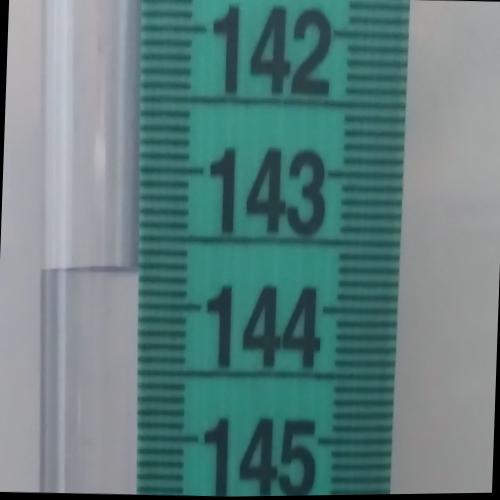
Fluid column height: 143.7 cm